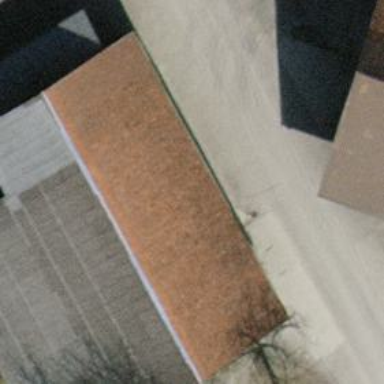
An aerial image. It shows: Farm shop.